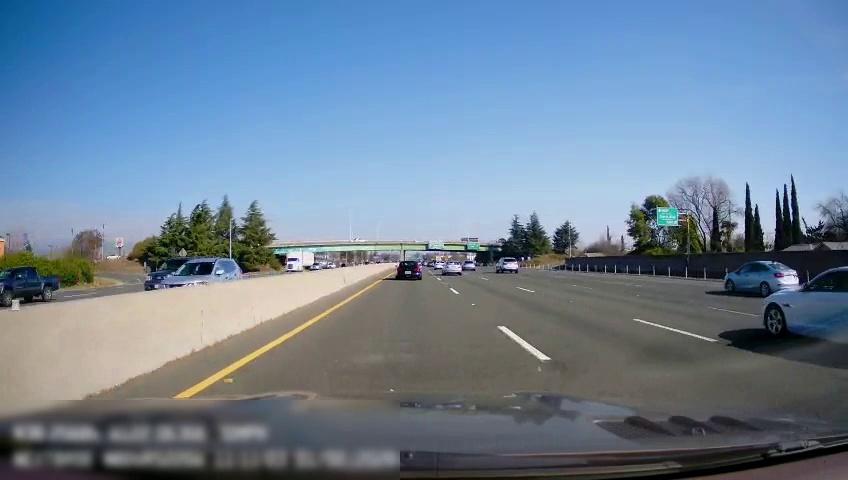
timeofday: Day
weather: Sunny
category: Drivable Space
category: Drivable Space
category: Vehicles | Truck
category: Vehicles | Other LV
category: Vehicles | SUV
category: Vehicles | Car
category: Vehicles | Car
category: Vehicles | Car
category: Vehicles | Car
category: Vehicles | Car
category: Vehicles | Car
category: Vehicles | SUV
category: Vehicles | Car
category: Vehicles | SUV
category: Vehicles | Car
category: Lanes | Alternate Lane
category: Lanes | Current Lane
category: Lanes | Current Lane
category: Lanes | Alternate Lane
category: Lanes | Alternate Lane
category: Lanes | Opposite Lane
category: Lanes | Opposite Lane
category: Traffic | Signs